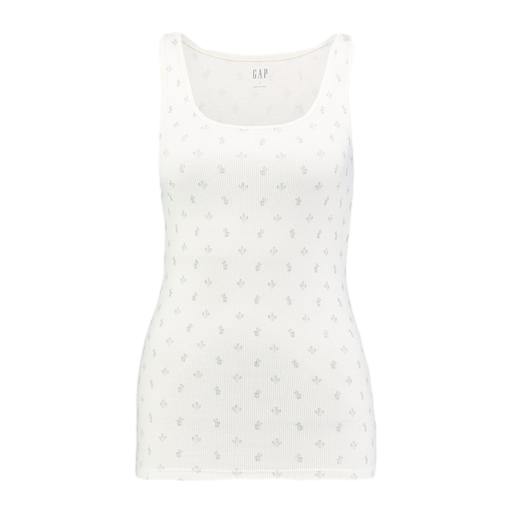
white printed tank top, patterned tank top, branded tank-top, white background